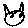
Label: cat